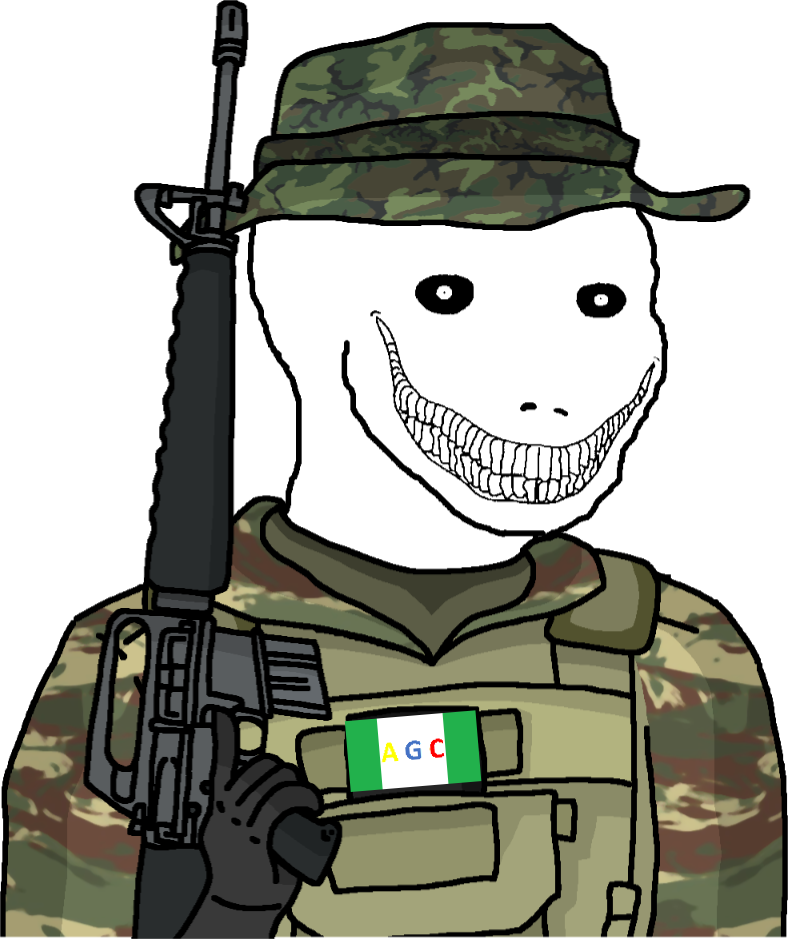
Label: 5_Oomer